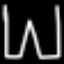
Label: pants